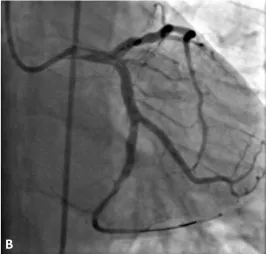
Coronary angiogram images. (
B) The final result after successful angioplasty of the circumflex coronary artery.
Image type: radiology (ultrasound)